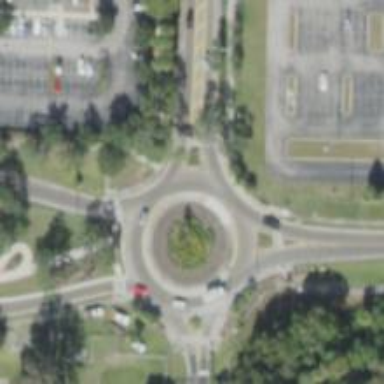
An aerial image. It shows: Roundabout at tertiary road junction.